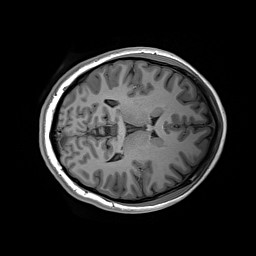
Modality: T1w
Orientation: axial
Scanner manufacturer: siemens
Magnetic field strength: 3 T
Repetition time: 2.2 s
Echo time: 0.00244 s